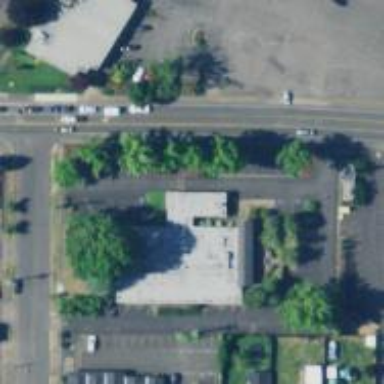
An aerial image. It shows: Healthcare clinic.